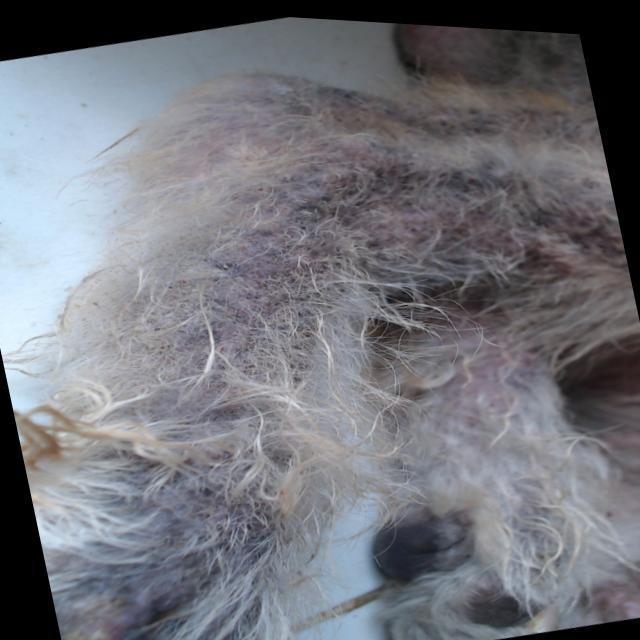
Canine demodicosis (Demodex mange) — caused by Demodex canis mites. Presents with alopecia, follicular papules, pustules, and comedones. Often localized on face and forelimbs.